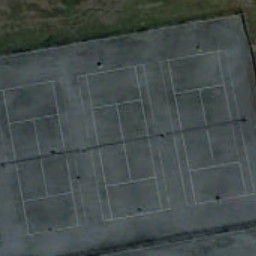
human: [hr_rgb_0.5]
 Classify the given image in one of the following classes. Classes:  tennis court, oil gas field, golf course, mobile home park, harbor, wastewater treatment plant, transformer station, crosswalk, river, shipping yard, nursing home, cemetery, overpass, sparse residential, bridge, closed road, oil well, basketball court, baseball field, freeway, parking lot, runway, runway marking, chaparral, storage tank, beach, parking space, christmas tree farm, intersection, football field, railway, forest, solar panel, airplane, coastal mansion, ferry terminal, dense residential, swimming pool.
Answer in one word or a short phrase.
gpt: tennis court